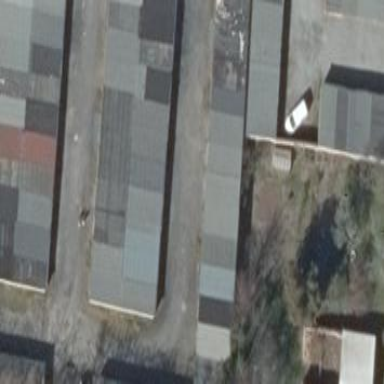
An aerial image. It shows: Garage.